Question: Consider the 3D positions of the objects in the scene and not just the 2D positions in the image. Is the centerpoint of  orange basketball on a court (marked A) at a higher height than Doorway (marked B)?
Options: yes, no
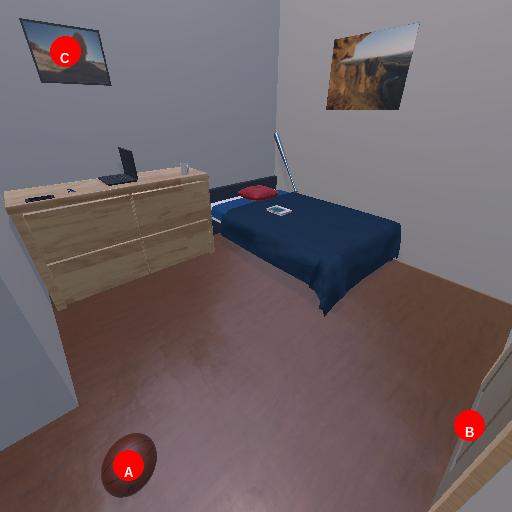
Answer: yes